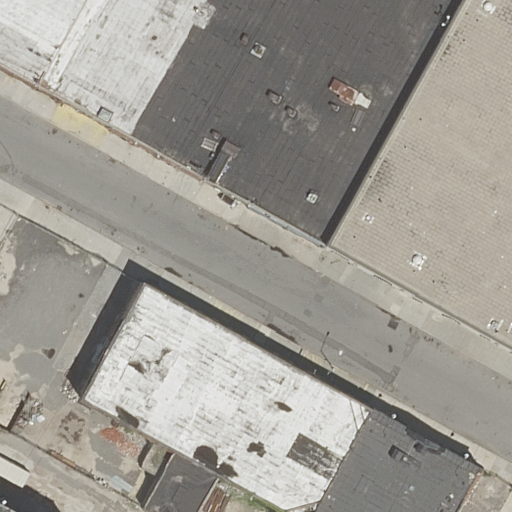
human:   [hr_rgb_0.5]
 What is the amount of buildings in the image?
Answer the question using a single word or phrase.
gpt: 5

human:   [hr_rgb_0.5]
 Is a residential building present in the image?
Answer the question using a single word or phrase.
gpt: yes

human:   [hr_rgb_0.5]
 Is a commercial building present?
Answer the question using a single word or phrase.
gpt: no

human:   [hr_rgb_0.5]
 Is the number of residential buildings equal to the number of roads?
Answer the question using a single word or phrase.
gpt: no

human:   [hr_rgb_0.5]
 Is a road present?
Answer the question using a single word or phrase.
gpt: yes

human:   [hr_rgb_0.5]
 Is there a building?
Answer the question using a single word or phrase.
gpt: yes

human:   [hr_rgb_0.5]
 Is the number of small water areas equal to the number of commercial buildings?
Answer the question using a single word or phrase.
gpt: yes

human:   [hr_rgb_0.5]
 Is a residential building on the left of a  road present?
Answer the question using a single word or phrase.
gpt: yes

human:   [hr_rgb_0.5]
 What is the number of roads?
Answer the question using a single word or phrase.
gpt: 2

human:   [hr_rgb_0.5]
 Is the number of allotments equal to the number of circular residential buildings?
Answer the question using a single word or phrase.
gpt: yes

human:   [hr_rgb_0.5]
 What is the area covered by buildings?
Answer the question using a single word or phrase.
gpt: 2663m2

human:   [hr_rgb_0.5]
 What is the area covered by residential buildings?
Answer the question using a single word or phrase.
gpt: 2663m2

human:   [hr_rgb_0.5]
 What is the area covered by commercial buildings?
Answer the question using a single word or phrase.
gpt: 0m2

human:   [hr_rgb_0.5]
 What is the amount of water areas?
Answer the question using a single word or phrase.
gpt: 0

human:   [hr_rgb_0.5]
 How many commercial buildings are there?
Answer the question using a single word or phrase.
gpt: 0

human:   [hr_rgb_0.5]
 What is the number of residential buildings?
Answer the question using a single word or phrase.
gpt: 5

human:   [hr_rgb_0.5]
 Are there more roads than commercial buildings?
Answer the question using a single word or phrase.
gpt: yes

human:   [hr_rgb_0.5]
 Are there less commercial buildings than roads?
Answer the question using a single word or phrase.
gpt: yes

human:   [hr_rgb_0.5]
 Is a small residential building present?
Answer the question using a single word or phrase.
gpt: yes

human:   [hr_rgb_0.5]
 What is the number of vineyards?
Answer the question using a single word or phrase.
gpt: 0

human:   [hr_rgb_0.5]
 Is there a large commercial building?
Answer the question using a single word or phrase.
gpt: no

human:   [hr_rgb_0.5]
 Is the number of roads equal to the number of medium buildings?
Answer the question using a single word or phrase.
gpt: no

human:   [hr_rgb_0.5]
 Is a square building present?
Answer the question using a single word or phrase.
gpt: no

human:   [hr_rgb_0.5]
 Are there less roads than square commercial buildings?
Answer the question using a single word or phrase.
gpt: no

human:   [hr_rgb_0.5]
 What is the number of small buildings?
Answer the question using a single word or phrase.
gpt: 3

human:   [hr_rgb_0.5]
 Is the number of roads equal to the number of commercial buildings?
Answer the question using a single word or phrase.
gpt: no

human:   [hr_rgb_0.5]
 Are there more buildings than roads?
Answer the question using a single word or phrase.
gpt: yes

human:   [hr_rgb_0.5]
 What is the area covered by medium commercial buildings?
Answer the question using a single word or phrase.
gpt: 0m2

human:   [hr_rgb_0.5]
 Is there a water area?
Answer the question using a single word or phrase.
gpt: no

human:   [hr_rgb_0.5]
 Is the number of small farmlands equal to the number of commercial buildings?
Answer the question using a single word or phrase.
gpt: yes

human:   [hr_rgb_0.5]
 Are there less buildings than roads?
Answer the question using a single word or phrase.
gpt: no

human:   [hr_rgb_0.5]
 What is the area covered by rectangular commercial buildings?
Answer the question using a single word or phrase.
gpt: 0m2

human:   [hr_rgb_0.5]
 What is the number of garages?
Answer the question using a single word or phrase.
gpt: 0

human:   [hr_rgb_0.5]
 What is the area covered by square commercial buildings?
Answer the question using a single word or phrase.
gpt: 0m2

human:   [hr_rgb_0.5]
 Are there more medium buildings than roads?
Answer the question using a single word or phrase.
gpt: no

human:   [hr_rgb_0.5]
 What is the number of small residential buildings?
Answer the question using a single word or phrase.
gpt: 3

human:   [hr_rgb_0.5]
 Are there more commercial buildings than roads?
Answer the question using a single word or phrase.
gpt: no

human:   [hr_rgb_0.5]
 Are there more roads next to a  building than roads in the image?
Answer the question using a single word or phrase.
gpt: no

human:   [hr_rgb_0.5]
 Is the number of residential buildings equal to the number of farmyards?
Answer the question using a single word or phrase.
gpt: no

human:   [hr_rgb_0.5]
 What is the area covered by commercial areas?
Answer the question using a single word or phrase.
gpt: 0m2

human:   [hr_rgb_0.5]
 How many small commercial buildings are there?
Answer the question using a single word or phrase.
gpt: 0

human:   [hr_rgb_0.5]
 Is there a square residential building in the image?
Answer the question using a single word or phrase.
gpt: no

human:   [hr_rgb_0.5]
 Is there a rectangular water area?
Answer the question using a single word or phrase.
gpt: no

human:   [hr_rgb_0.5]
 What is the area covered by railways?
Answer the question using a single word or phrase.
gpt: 0m2

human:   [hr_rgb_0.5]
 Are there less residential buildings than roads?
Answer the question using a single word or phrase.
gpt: no

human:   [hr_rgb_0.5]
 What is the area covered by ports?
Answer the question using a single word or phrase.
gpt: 0m2

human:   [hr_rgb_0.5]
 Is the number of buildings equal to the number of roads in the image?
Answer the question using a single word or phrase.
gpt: no

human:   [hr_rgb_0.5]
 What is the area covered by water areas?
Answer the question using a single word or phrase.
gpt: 0m2

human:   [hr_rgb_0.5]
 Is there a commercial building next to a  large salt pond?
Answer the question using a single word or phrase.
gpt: no

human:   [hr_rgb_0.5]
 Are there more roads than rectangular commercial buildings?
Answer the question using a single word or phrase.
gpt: yes

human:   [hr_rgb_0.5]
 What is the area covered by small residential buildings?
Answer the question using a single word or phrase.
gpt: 82m2

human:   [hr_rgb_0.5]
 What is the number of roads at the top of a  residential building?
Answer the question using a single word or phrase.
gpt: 2

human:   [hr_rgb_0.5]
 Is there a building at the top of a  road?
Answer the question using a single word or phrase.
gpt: yes

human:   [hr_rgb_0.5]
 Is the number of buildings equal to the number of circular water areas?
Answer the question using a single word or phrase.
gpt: no

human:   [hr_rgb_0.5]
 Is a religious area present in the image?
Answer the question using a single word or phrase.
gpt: no

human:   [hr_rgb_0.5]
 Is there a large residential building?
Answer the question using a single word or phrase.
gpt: yes

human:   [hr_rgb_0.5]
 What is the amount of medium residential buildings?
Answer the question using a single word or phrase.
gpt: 0

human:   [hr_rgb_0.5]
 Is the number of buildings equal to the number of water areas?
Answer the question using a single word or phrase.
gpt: no

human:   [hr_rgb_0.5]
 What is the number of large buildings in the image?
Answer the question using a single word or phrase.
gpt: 2

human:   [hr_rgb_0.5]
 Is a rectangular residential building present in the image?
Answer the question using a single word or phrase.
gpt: yes

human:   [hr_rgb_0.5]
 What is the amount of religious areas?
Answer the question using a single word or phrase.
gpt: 0

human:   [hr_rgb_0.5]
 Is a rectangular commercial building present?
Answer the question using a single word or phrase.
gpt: no

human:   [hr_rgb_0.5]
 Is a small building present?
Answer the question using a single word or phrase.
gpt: yes

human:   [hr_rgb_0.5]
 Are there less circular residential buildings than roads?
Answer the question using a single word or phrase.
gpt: yes